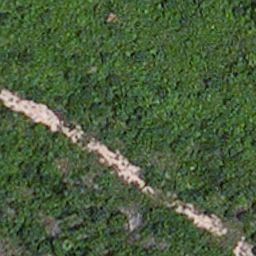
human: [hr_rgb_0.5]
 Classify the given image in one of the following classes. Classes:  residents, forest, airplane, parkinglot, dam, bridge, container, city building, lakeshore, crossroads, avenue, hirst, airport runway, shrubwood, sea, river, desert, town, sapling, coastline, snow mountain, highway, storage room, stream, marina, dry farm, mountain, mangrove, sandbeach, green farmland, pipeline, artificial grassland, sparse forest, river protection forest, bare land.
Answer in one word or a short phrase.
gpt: avenue